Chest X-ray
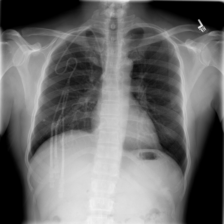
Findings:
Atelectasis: positive
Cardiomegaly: negative
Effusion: negative
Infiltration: negative
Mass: negative
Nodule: positive
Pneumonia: negative
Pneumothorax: negative
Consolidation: negative
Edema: negative
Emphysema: negative
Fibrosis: negative
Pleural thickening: negative
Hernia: negative